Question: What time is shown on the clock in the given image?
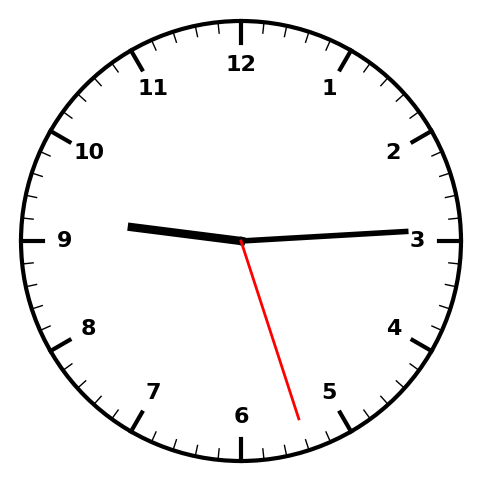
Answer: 09:14:27